Question: I have made nice spinning wheel with CSS and it renders perfectly in mozilla firefox, chrome, safari, android stock browser you name it.
THe only exceptions are Internet Explorer and Opera. The render it very ugly and I can't seem to find where it the root cause is that it doens't render properly because what I have read I'm following the instructions properly...
See below for the difference:

<URL>
The problem mainly lies I think in the following CSS Code:
'''
background-image: -moz-radial-gradient(75% 20%, circle closest-corner, #ffffff, #ff0d0d 100px);
background-image: -webkit-radial-gradient(65% 50%, circle closest-corner, #ffffff, #ff0d0d 100px);
background-image: -o-radial-gradient(75% 20%, circle closest-corner, #ffffff, #ff0d0d 100px);
background-image: -ms-radial-gradient(75% 20%, circle closest-corner, #ffffff, #ff0d0d 100px);
background-image: radial-gradient(75% 20%, circle closest-corner, #ffffff, #ff0d0d 100px);
'''
Also, if someone knows a way to make the css animation work under IE I would be very grateful.
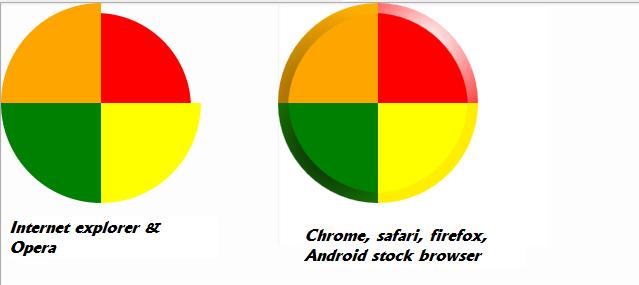
Answer: For what i know in Internet Explorer 8-9 there is not support for gradient backgrounds and animations. I don't know about opera you should check the specs.